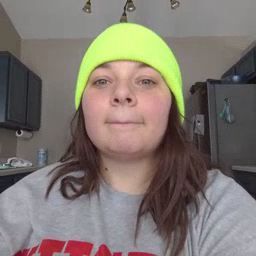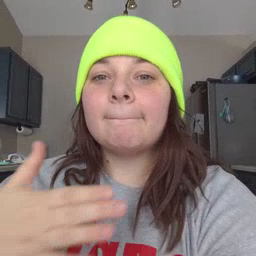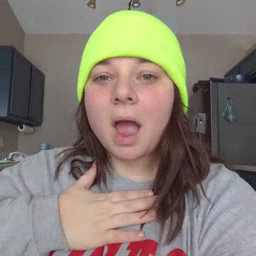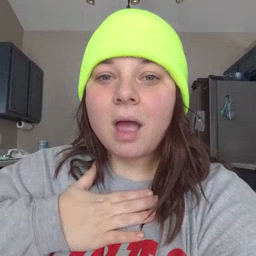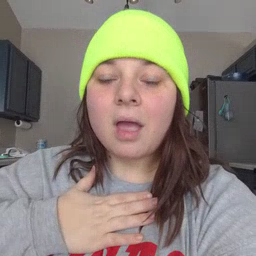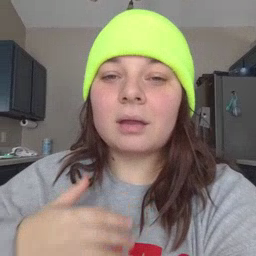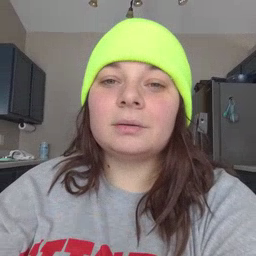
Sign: minemy